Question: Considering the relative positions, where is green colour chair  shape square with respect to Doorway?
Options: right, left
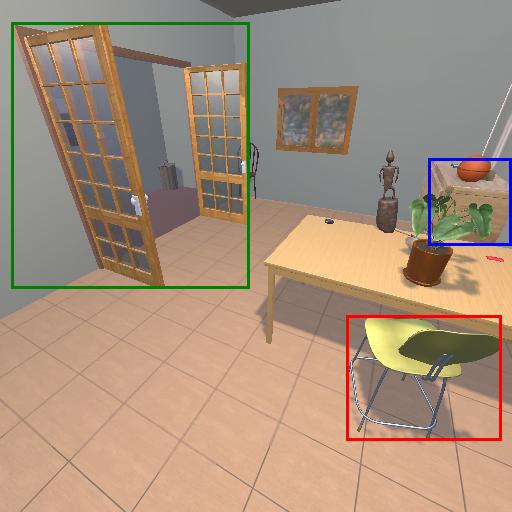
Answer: right